Question: I have a RecyclerView and there are items in it. Under every item there is a little black line from left to right, how can I get rid off it?
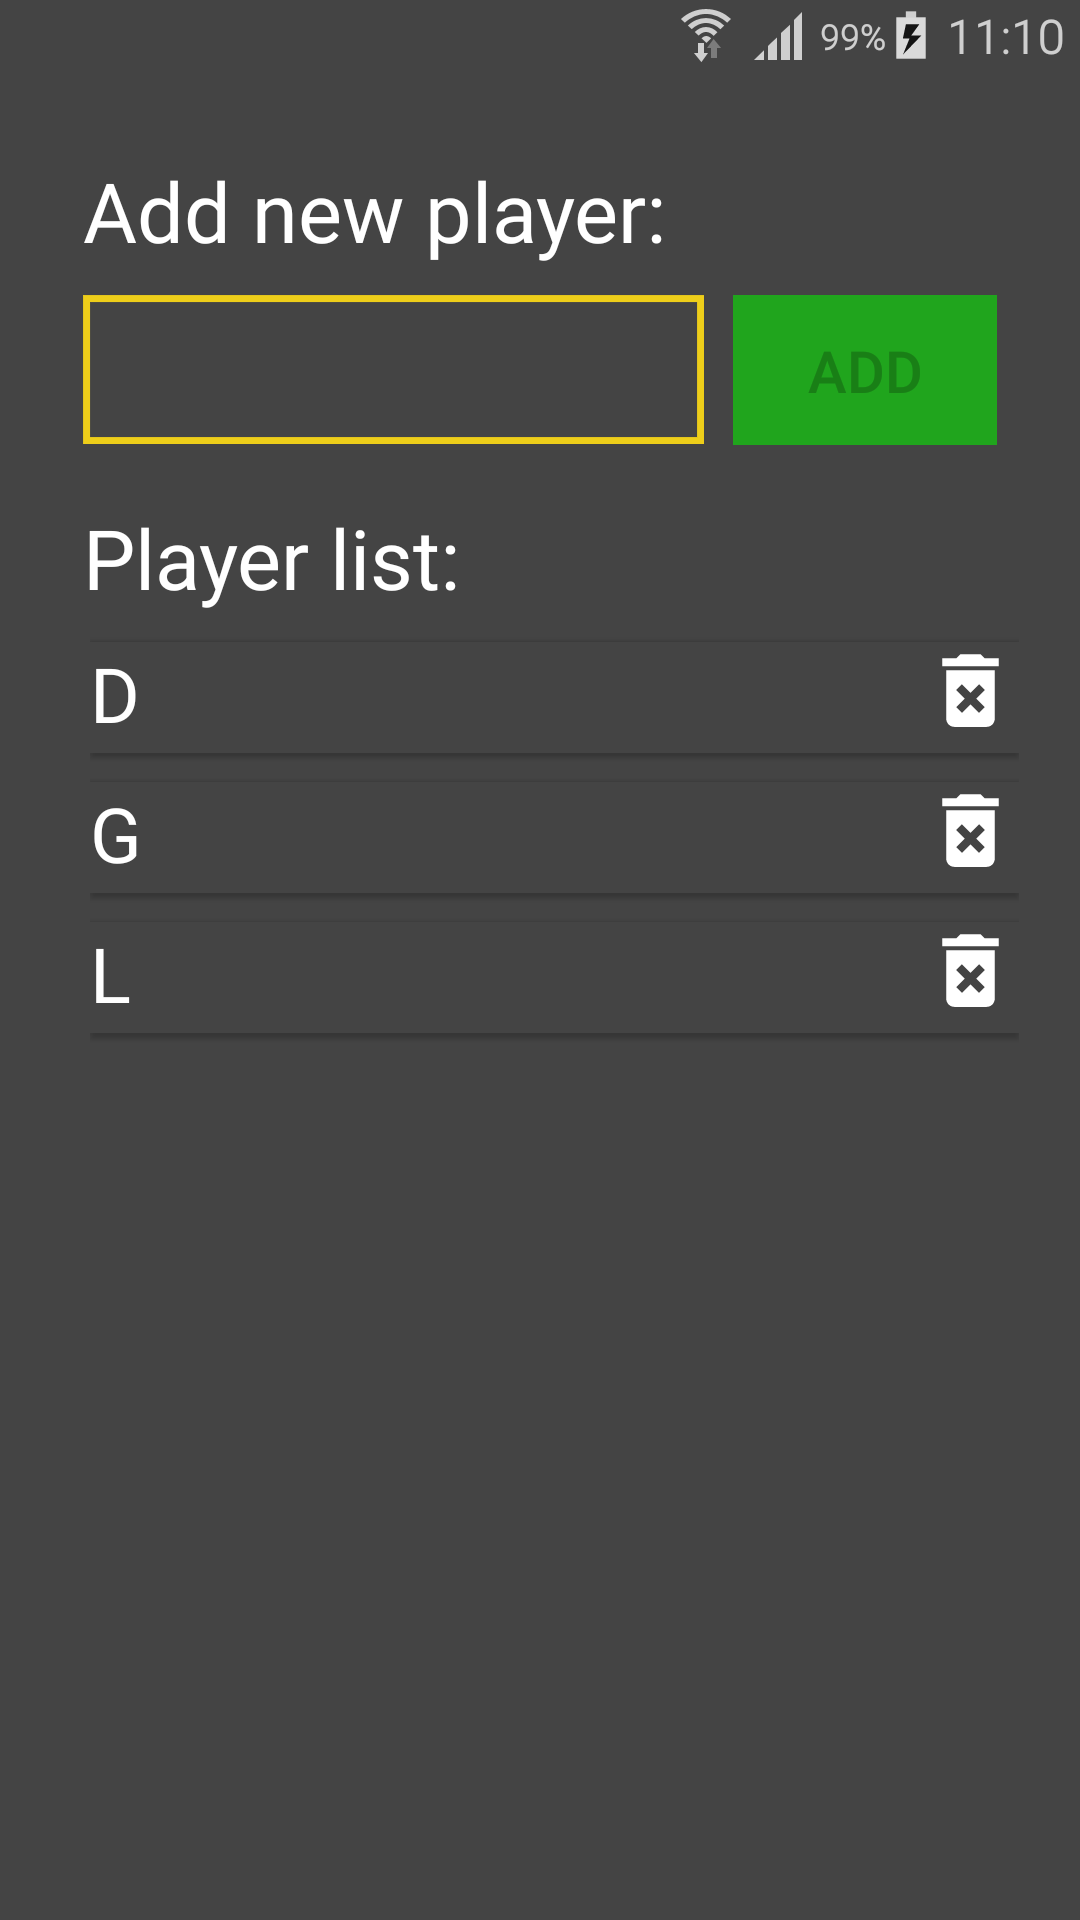
Answer: You are using 'CardView' as item view so the line is the shadow of that, remove or change the 'CardView' with other container('LinearLayout', 'ConstraintLayout') or set 'card_view:cardElevation="0dp"'